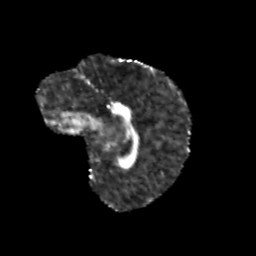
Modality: FA
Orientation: sagittal
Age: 10
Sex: female
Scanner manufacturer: siemens
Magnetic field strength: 3 T
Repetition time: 3.8 s
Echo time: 0.07 s